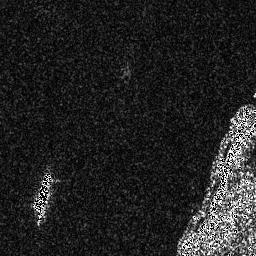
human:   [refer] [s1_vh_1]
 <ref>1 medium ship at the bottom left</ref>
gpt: <box>[[11, 65, 21, 83, 0]]</box>